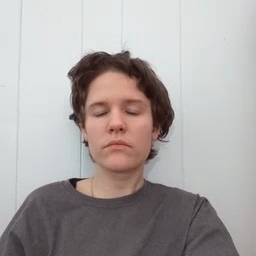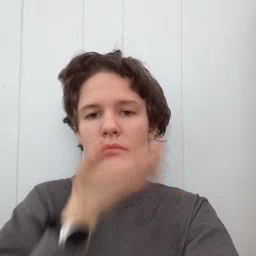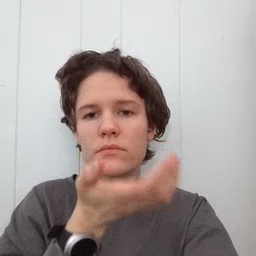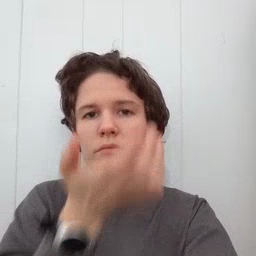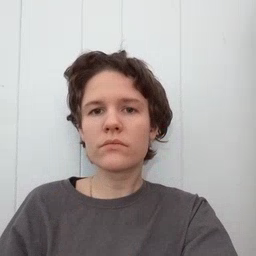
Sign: grass